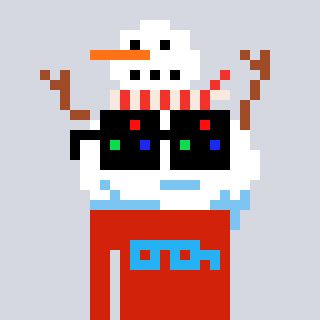
a pixel art character with square black sunglasses, a snowman-shaped head and a red-colored body on a cool background